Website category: camera
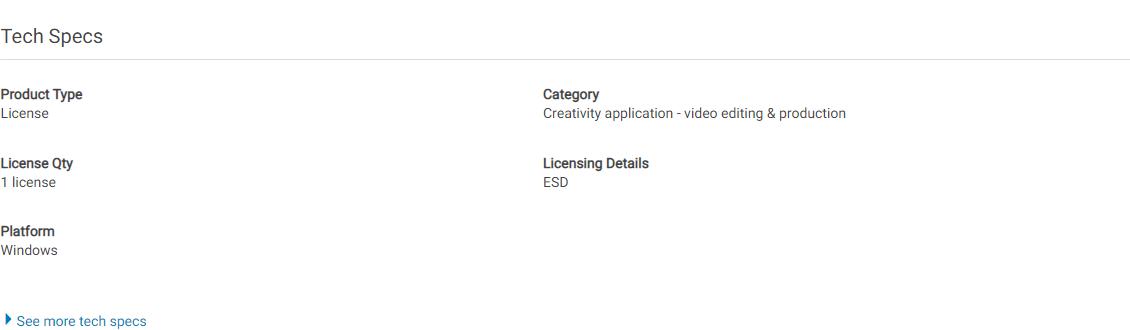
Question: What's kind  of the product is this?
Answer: License

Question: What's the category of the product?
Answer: License

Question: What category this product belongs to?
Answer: License

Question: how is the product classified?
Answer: License

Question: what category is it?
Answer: License

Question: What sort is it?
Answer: License

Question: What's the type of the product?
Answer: License